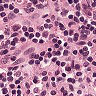
Metastatic tissue present: no